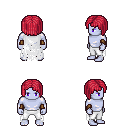
a pixel art fantasy rpg character, male body template, dark elf, purple skin, white tattered cape, white pants, ruby red pageboy hairstyle, cloth bracers, four views (front, back, left, right), 2x2 character sprite sheet, small pixel art, hard edges, no anti-aliasing